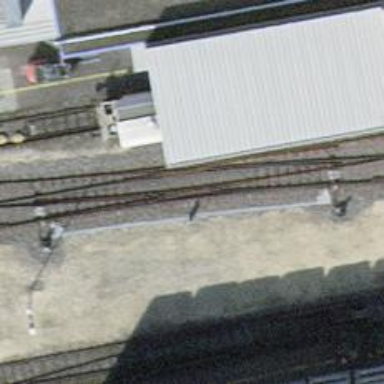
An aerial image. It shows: Single-track railway spur.